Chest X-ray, PA view. Patient: 48 years old, sex F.
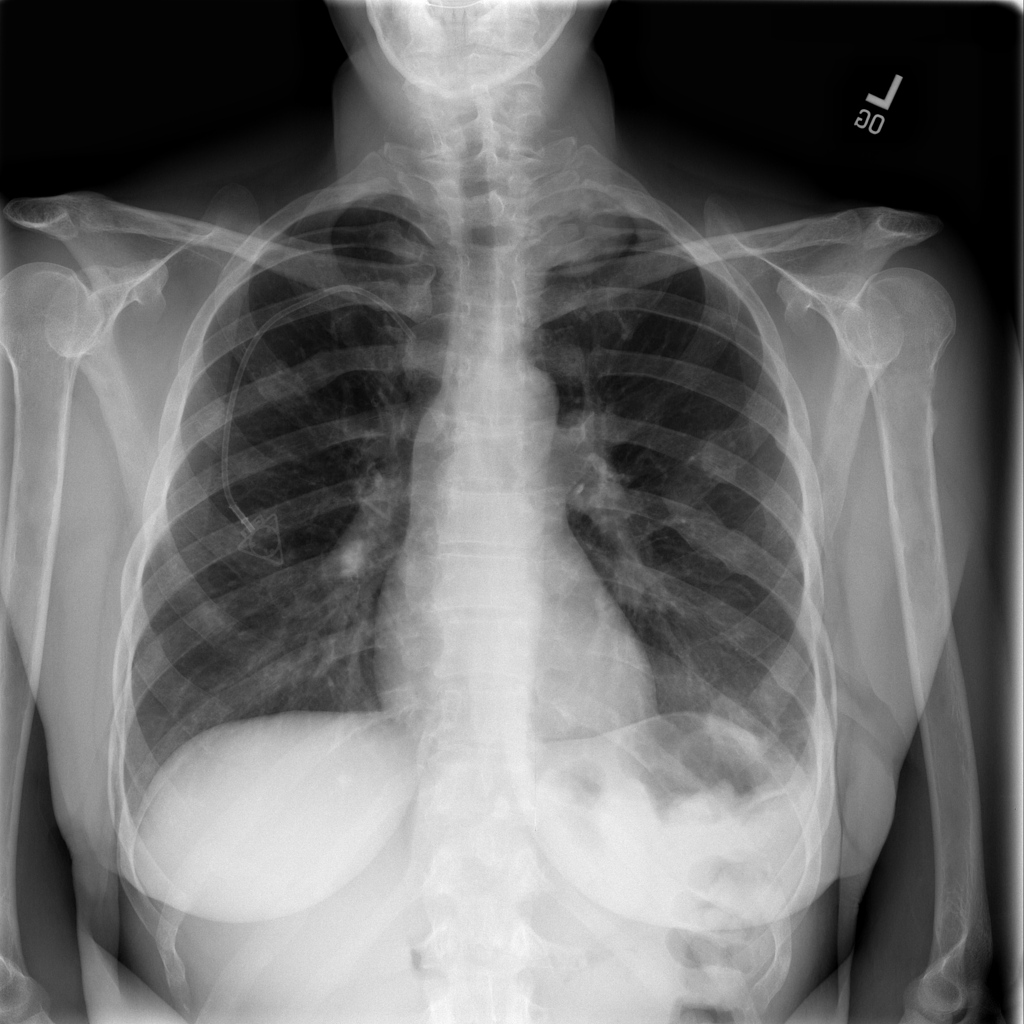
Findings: Mass